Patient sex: F
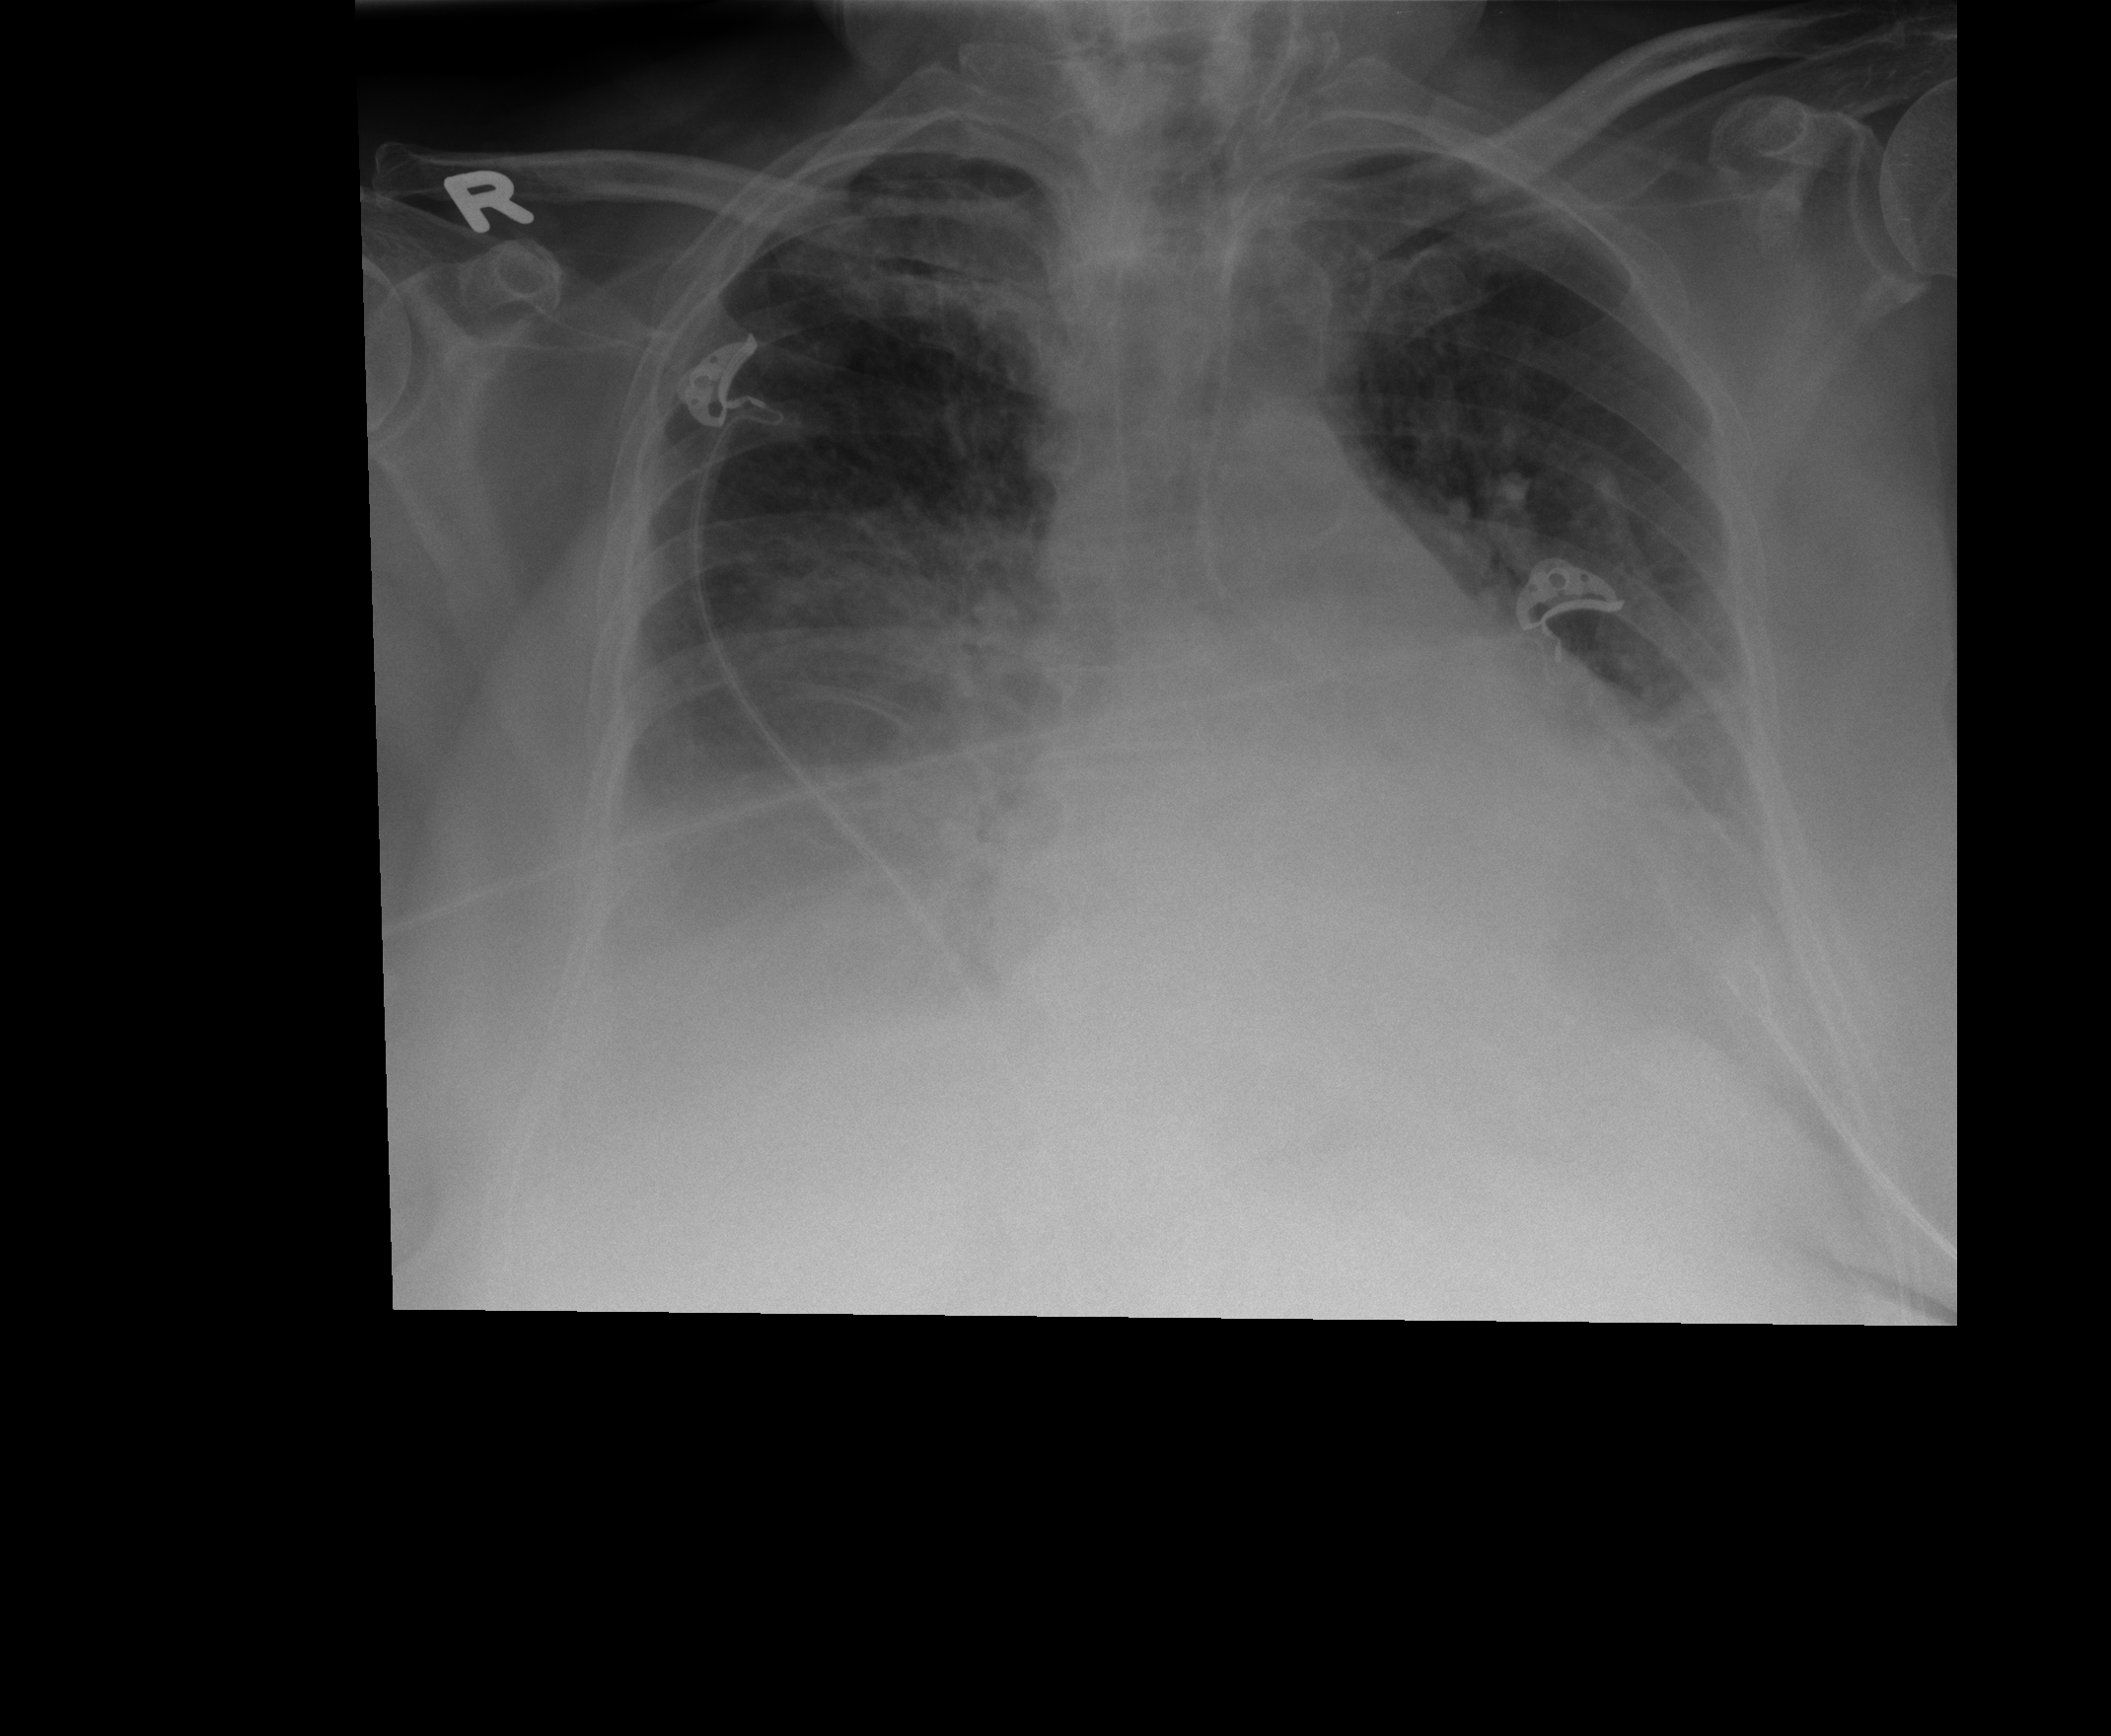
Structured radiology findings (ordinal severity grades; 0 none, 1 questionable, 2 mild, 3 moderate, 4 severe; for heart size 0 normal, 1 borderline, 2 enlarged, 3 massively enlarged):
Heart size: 2
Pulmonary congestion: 2
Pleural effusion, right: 2
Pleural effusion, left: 2
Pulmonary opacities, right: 2
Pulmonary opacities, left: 0
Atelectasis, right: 2
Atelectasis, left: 2